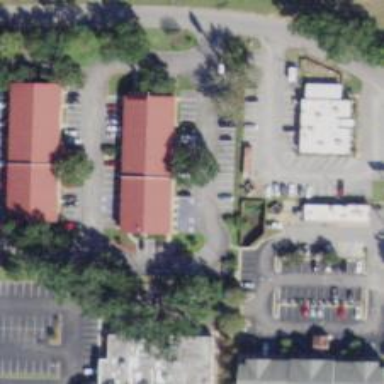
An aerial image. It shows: Parking space is available.